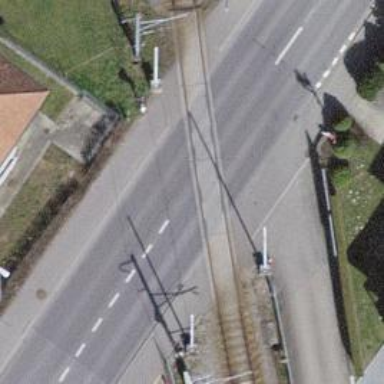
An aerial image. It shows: Level crossing along the railway.